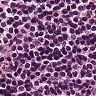
Metastatic tissue present: no